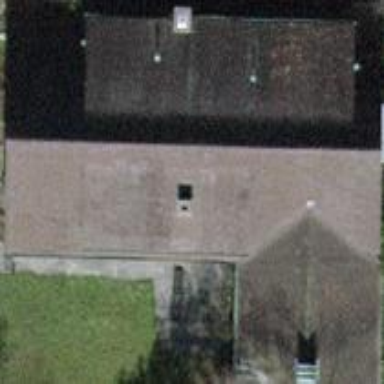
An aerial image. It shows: Building with tile roof.